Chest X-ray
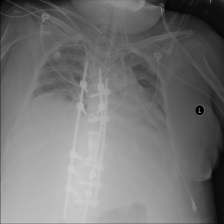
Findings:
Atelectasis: positive
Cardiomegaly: negative
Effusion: negative
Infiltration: negative
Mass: negative
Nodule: negative
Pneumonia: negative
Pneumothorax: negative
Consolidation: negative
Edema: negative
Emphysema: negative
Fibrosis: negative
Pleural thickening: negative
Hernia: negative